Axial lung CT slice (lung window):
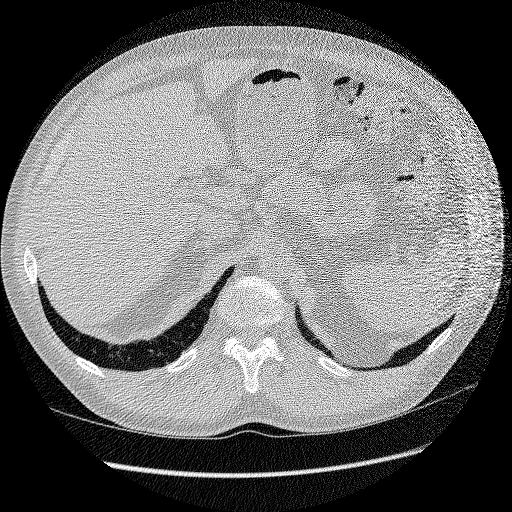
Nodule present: no